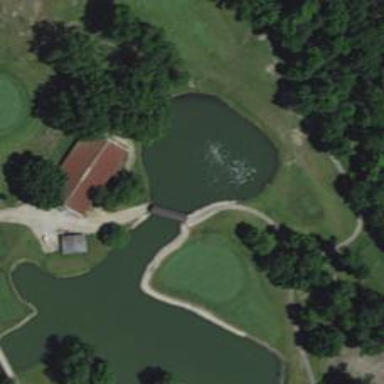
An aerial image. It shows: Path bridge over golf cartpath.